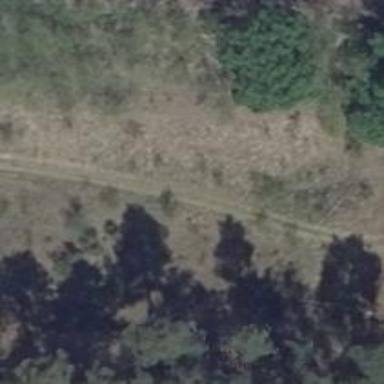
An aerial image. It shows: Bridleway.